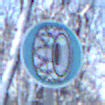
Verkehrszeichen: SchneekettenVorgeschrieben
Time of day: MorningAfternoon
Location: Outdoor (Nature)
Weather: Clear
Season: Winter
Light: Natural